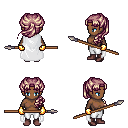
a pixel art fantasy rpg character, female body template, human, dark skin, white cape, white pants, white blonde princess hairstyle, gold gloves, maroon shoes, spear, four views (front, back, left, right), 2x2 character sprite sheet, small pixel art, hard edges, no anti-aliasing